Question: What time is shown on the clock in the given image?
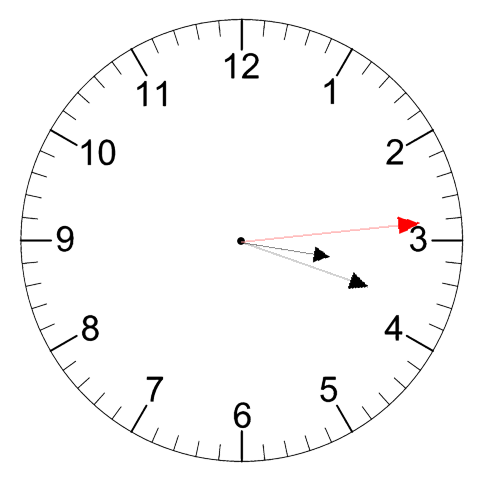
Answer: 03:18:14